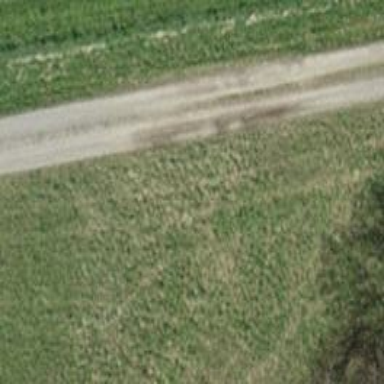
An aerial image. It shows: Dirt track road.